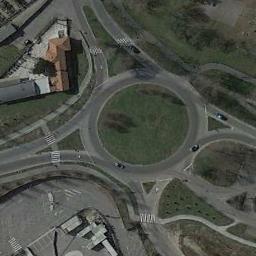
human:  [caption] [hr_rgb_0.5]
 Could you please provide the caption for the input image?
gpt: The roundabout is surrounded by grass .

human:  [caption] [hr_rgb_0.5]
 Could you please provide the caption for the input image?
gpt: The roundabout connects some roads and some houses are next to the roundabout .

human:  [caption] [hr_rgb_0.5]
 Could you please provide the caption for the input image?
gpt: There are several moving vehicles on the road at the roundabout, There are several buildings and some trees and some lawns around the roundabout .

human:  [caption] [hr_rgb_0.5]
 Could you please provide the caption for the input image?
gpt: The roundabout is on the grass next to buildings .

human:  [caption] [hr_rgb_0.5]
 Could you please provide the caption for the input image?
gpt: There are some green lawns around the roundabout .